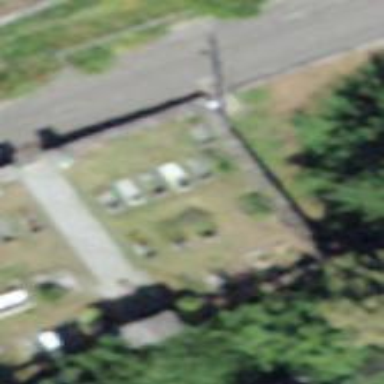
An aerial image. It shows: Cemetery.